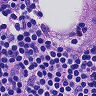
Metastatic tissue present: yes